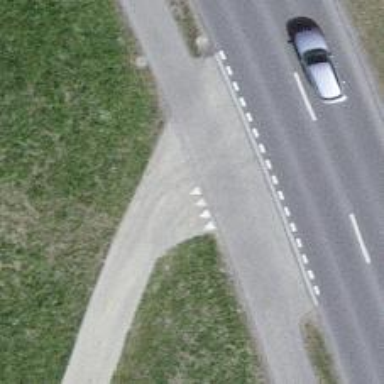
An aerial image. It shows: Road with "give way" sign.